Interaction volume radius: 5 \u00c5
Interaction volume height: 25 \u00c5
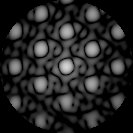
Disorder parameter: 0.07062